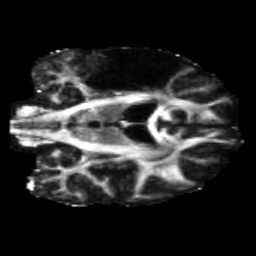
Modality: FA
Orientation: coronal
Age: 66
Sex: male
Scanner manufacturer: siemens
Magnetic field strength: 3 T
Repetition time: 5.47 s
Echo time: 0.0854 s